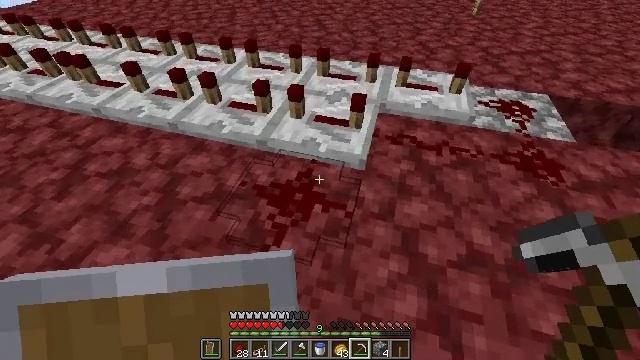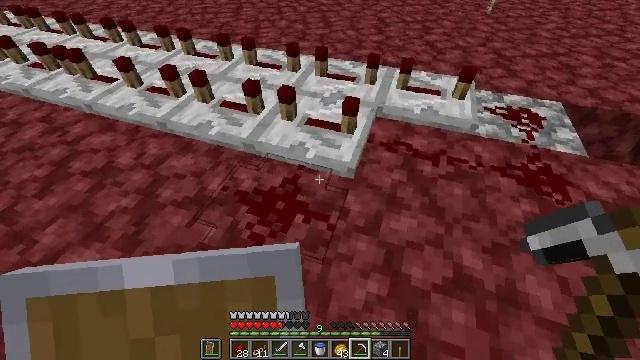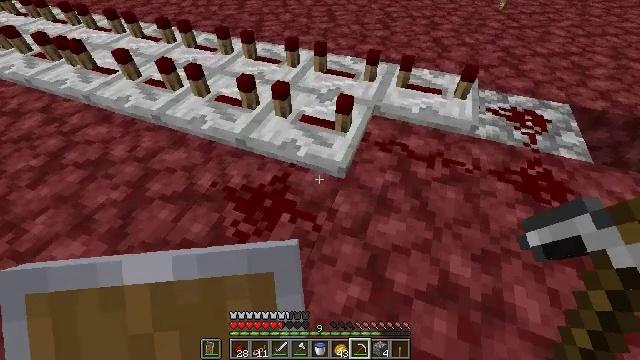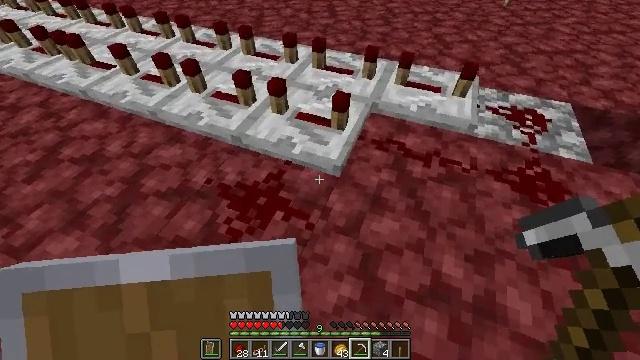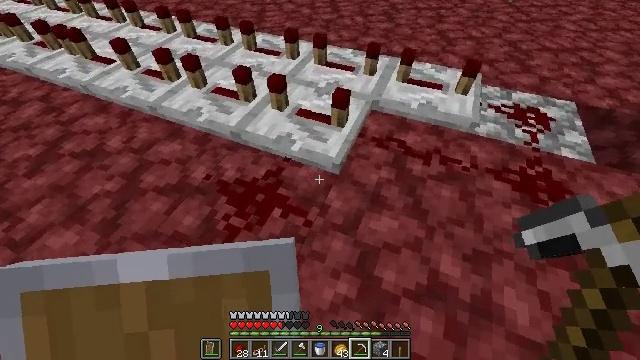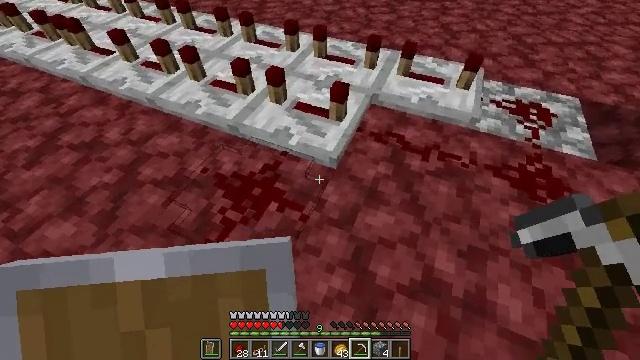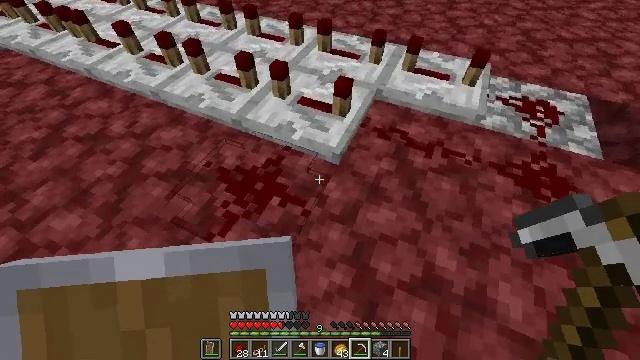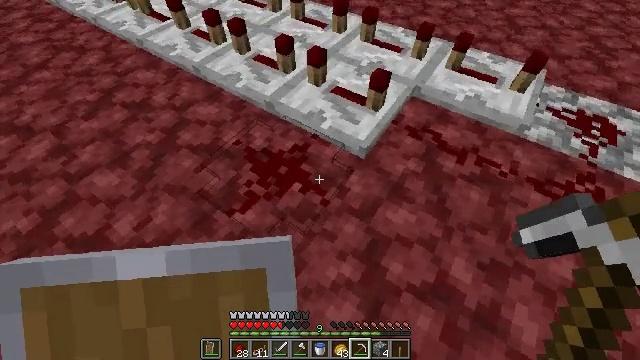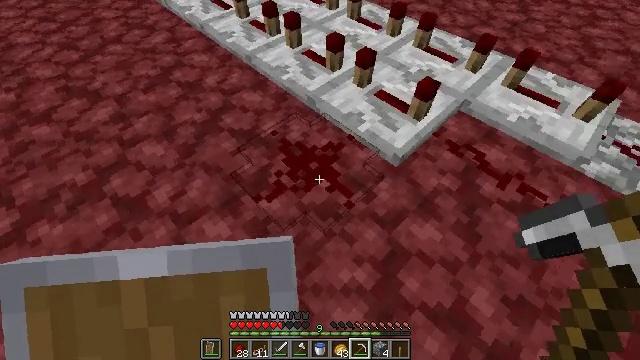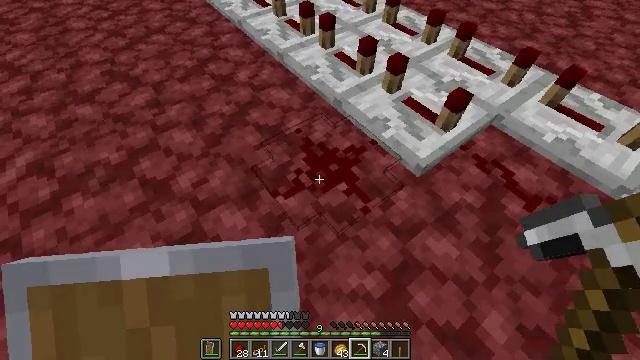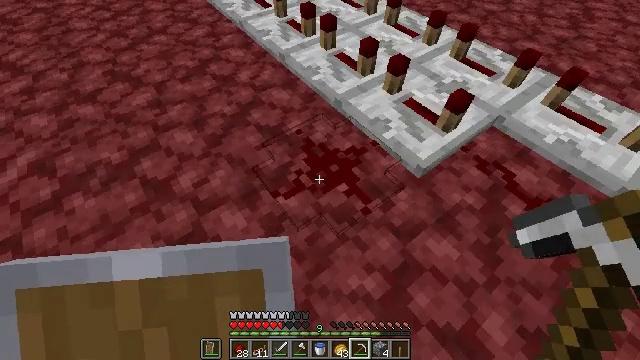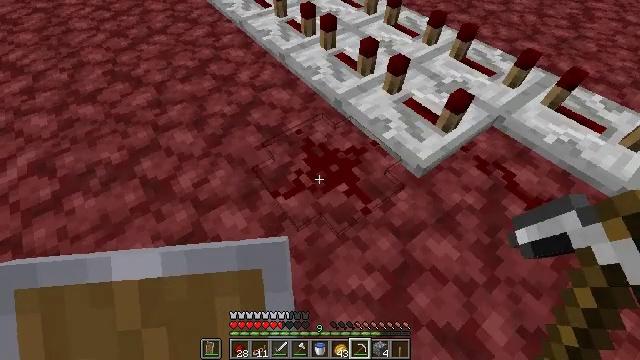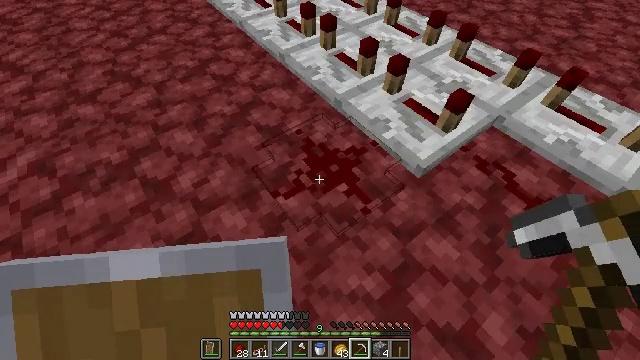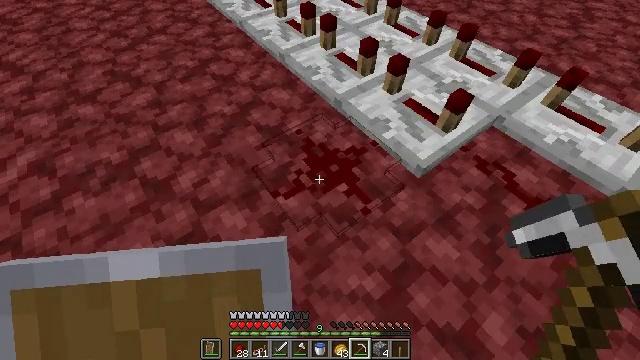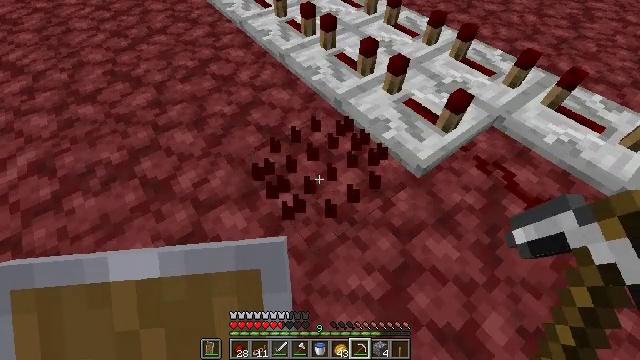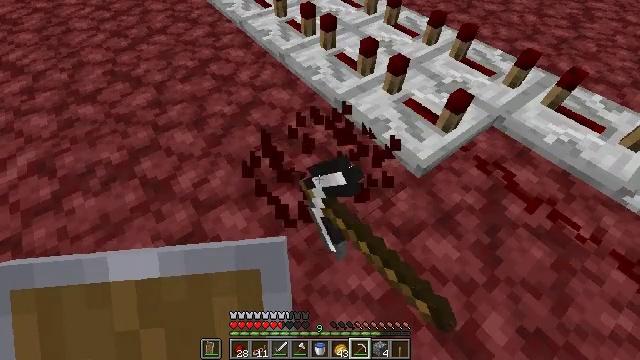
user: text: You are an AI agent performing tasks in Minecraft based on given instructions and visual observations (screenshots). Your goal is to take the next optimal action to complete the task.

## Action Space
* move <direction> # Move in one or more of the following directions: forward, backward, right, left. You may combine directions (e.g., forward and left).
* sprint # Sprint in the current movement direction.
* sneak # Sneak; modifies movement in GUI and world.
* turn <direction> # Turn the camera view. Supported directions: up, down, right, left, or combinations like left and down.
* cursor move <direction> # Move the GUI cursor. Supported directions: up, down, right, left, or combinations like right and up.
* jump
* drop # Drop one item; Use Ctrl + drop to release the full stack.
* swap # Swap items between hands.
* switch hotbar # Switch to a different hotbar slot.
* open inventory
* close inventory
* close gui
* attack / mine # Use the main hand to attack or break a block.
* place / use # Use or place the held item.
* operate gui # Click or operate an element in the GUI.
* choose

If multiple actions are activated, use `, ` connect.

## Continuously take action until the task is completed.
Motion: motion action
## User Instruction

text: Remove redstone wire from your setup.
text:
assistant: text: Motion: move right, turn left
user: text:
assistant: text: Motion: turn left and down
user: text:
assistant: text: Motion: no_op
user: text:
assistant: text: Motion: no_op
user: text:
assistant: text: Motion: turn down
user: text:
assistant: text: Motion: turn left and down
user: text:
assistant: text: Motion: turn left and down
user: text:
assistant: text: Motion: turn left
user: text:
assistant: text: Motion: turn left
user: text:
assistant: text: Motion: no_op
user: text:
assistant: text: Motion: no_op
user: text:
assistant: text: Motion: no_op
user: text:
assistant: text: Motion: no_op
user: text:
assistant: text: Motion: attack / mine
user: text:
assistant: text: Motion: attack / mine
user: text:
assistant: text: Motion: no_op
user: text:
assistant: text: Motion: no_op
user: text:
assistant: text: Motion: no_op
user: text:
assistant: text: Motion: no_op